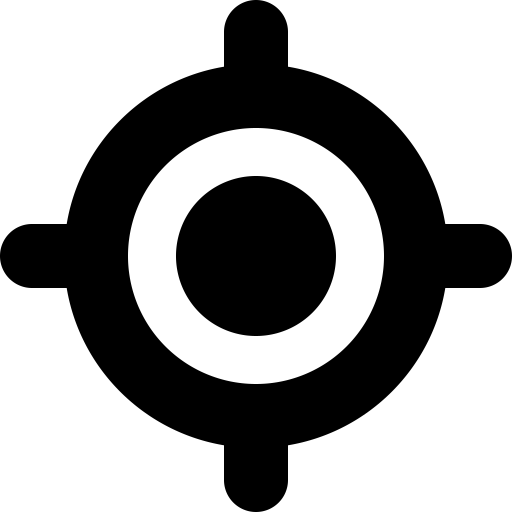
Tags: icon, FontAwesome, fa-icon, solid, location, crosshairs